This plot shows a bearing's acceleration signal over time (raw waveform). Based on the visible evidence, which condition applies: normal, inner_race, outer_race, ball?
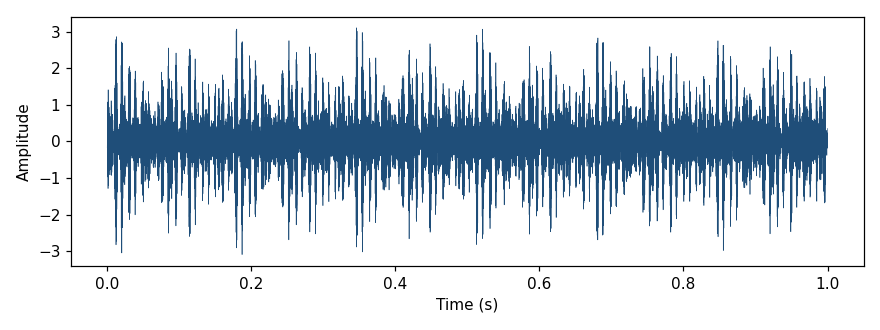
Answer: outer_race